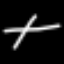
Label: line